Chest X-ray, PA view. Patient: 55 years old, sex M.
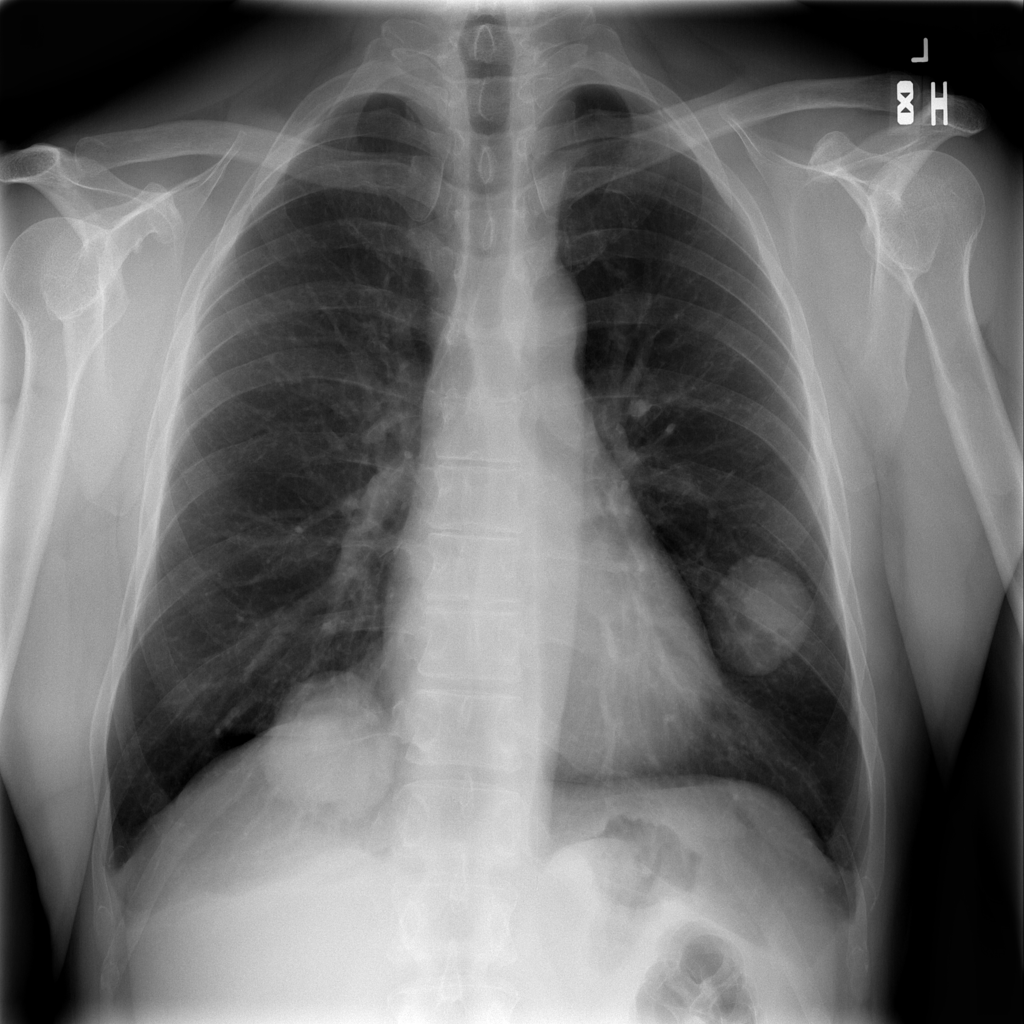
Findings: Effusion, Infiltration, Nodule